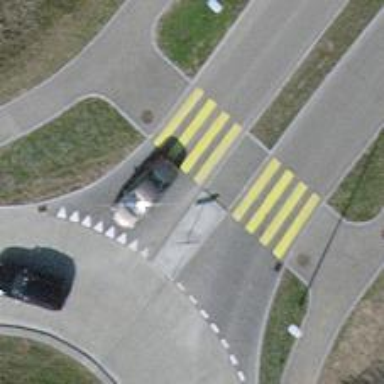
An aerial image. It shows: Marked zebra crossing on the road.